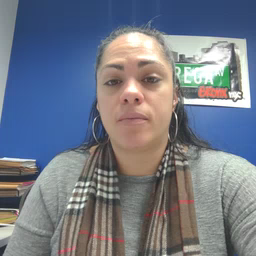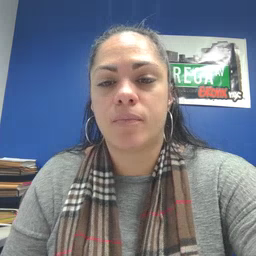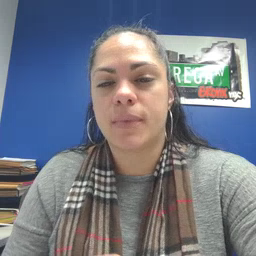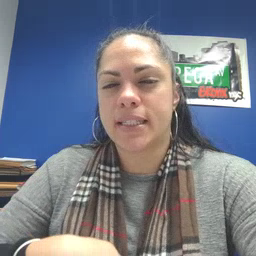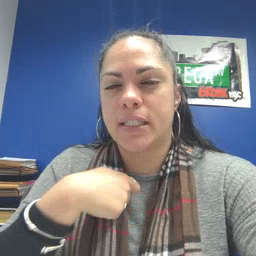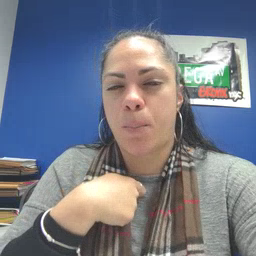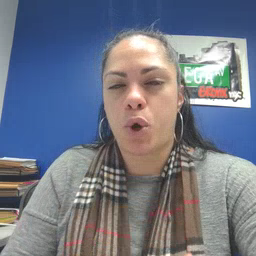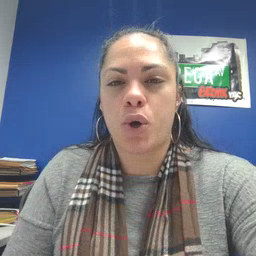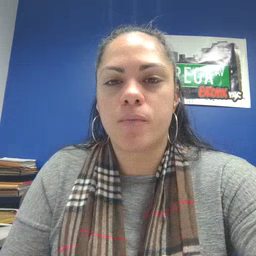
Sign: zipper